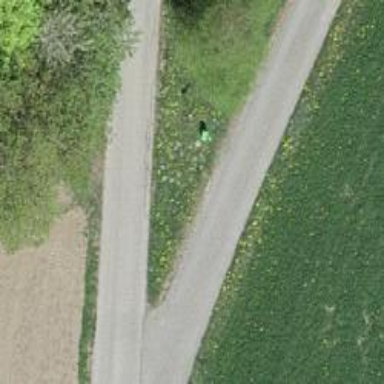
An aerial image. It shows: Bench.